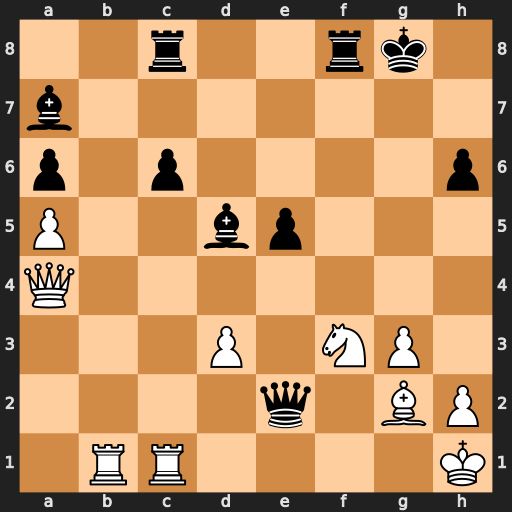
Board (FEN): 2r2rk1/b7/p1p4p/P2bp3/Q7/3P1NP1/4q1BP/1RR4K
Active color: w
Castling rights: -
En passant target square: -
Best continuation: Qg4+ Kh8 Rb7 Qxg2+ Kxg2 Bxf3+ Qxf3 Rxf3 Kxf3